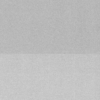
Label: dusty